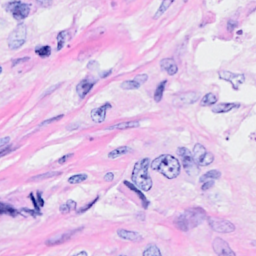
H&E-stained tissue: Breast